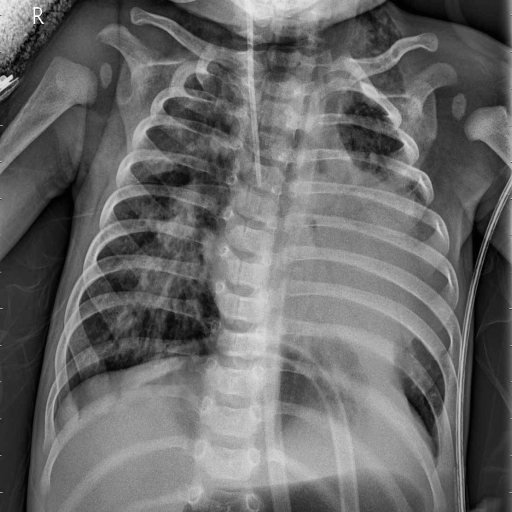
Finding: PNEUMONIA